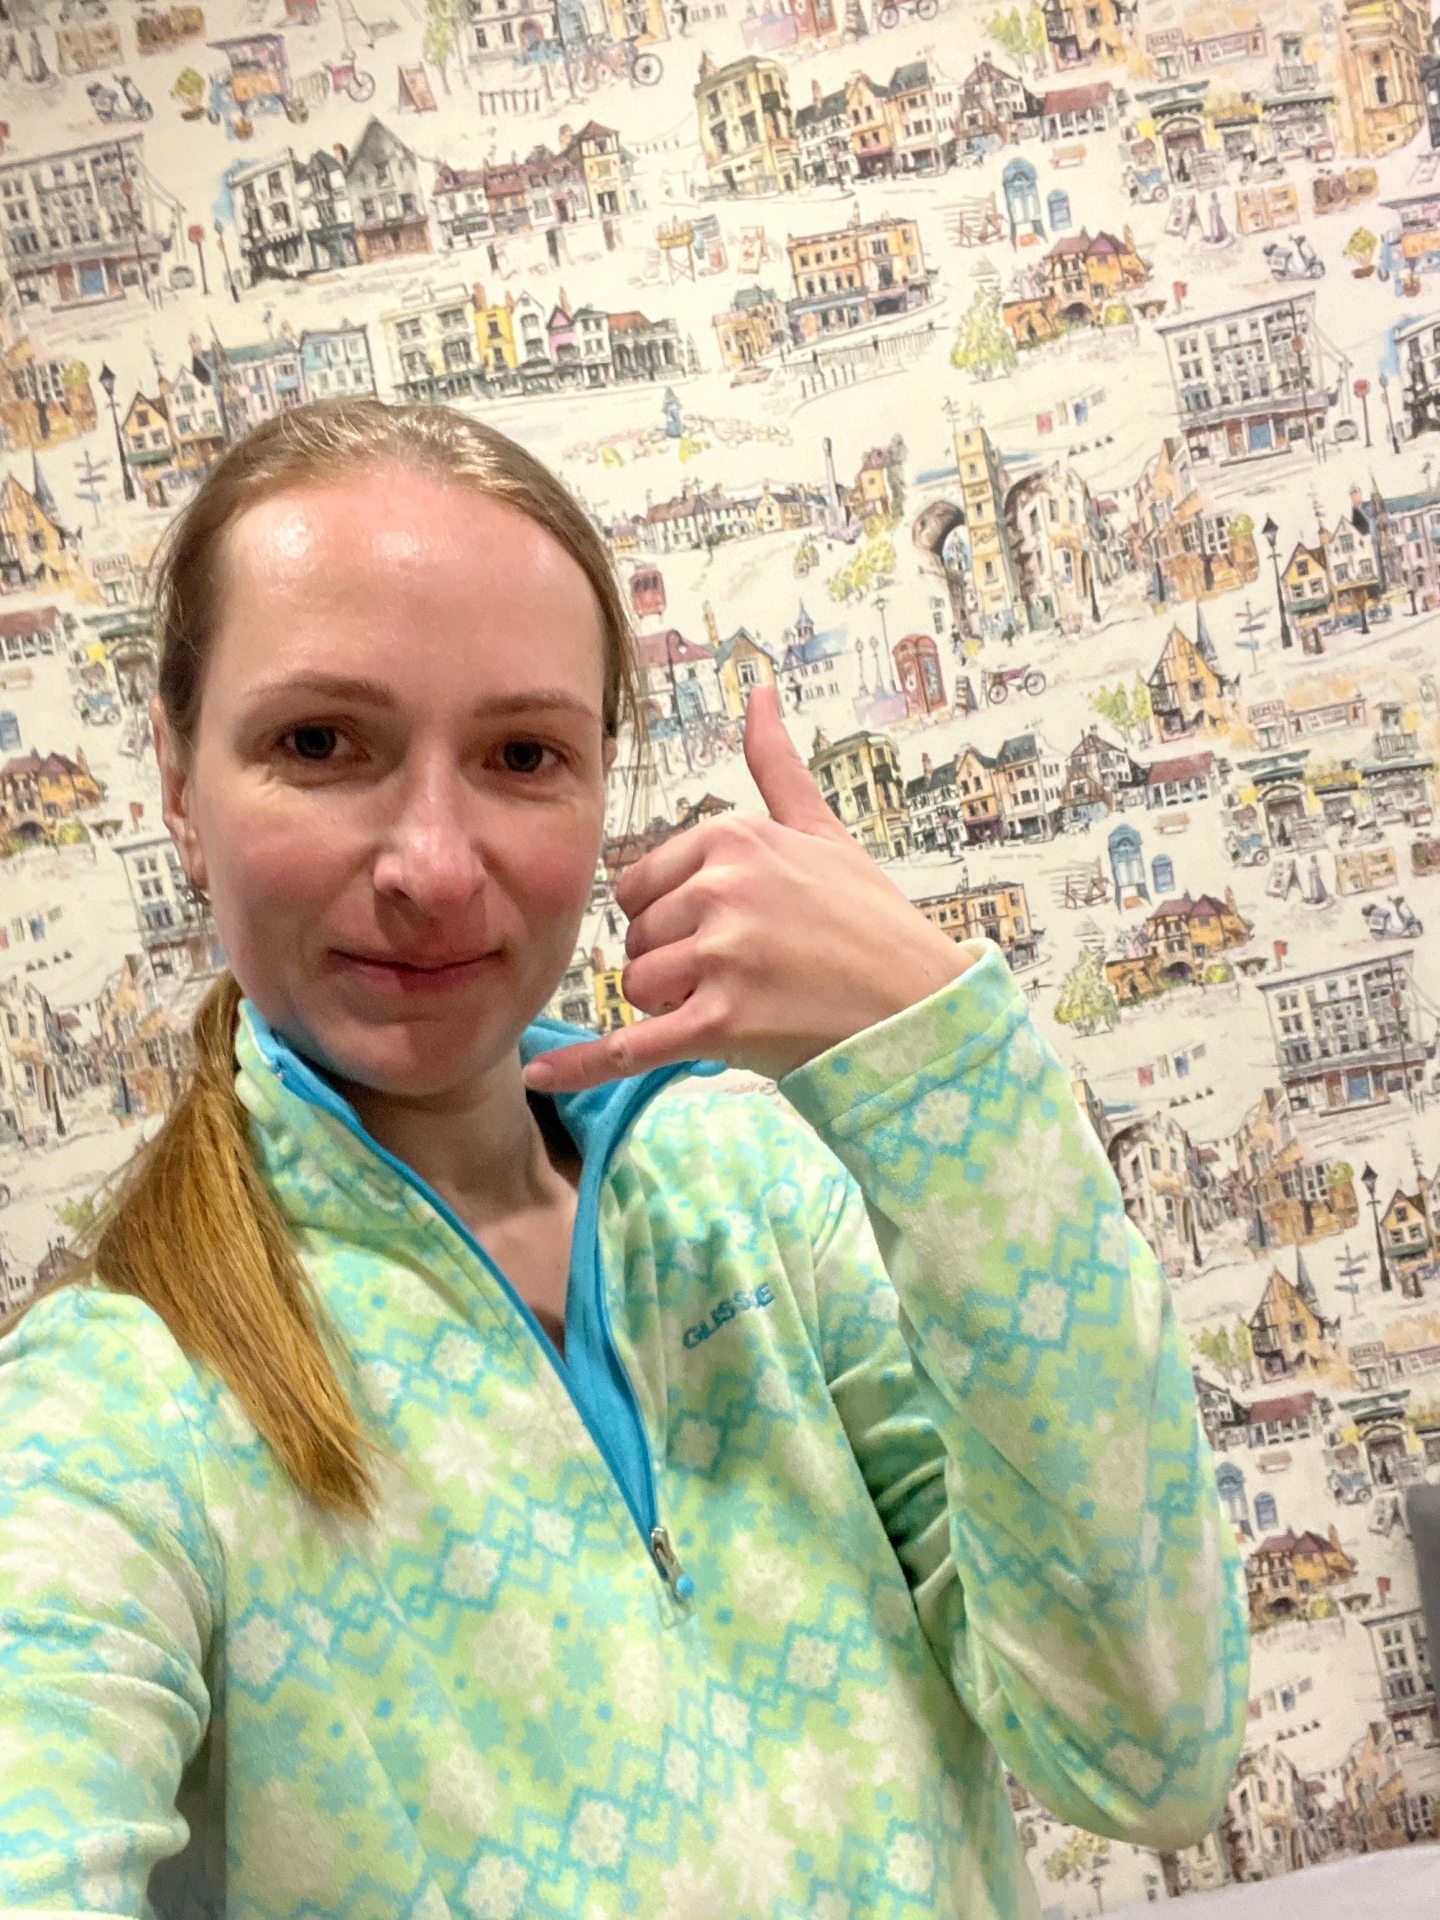
Label: clear